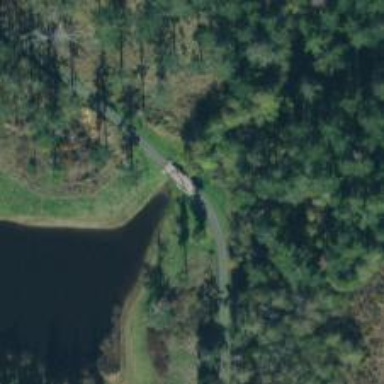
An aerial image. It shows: Culvert serving as support for the bridge.